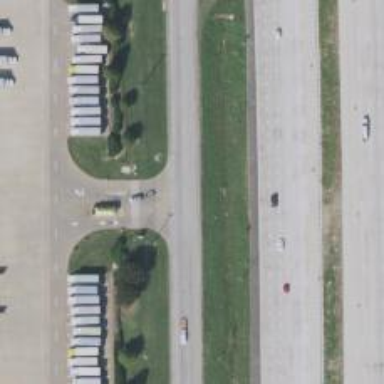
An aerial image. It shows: Secondary road with frontage road alongside.